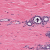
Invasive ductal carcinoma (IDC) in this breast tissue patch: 0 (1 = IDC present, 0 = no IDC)